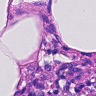
Metastatic tissue present: no